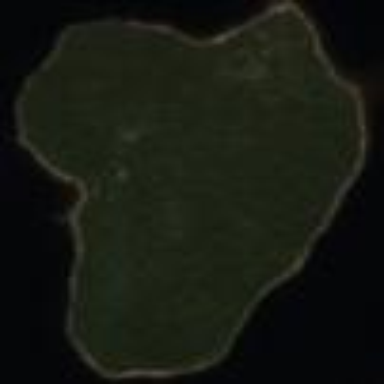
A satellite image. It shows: Islet.